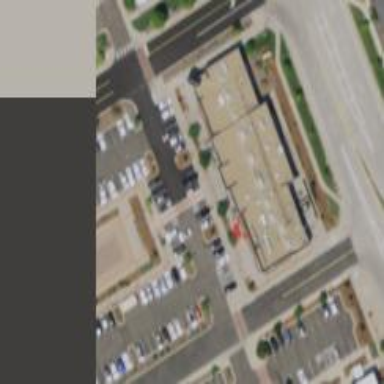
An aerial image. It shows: Parking space.